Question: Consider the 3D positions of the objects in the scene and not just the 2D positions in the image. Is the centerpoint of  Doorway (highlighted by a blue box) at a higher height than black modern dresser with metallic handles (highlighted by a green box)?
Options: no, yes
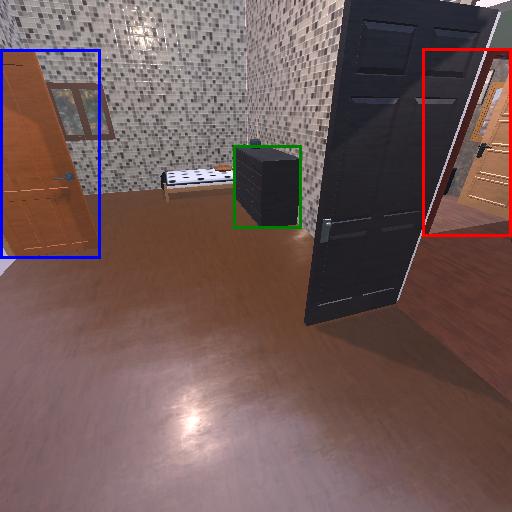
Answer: no